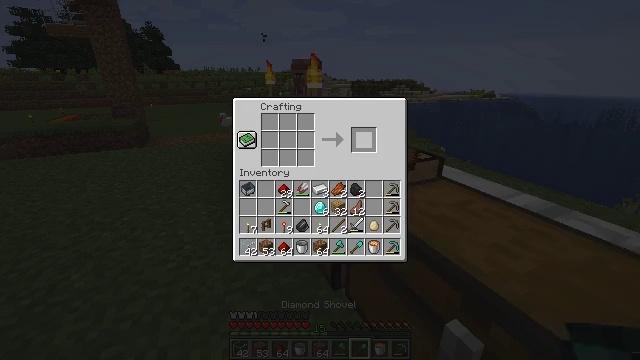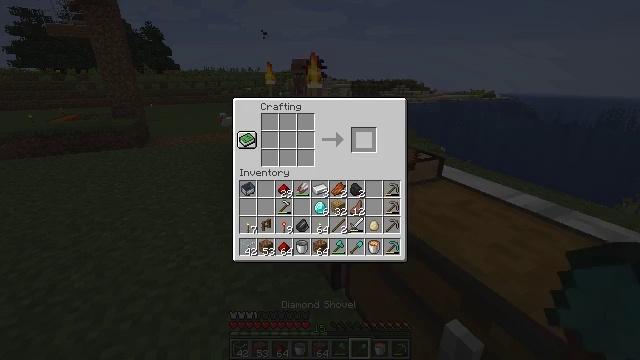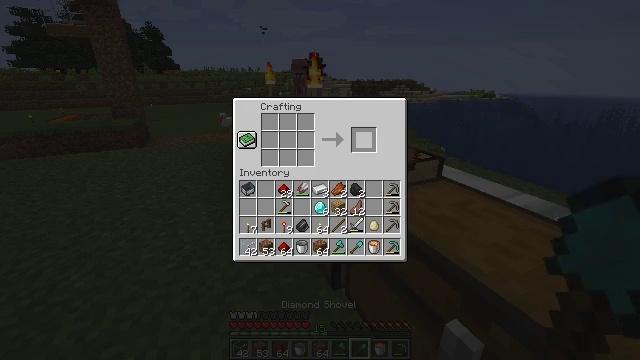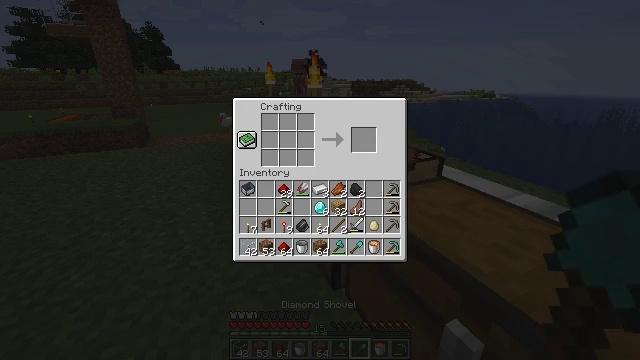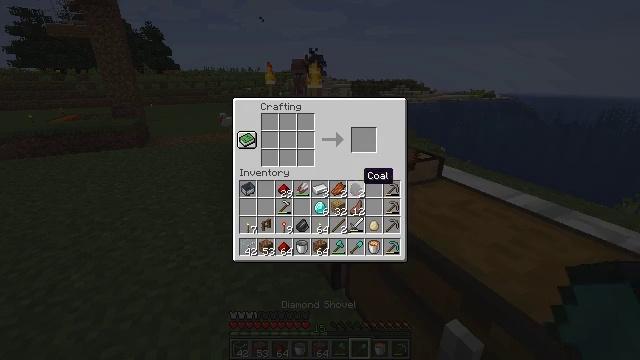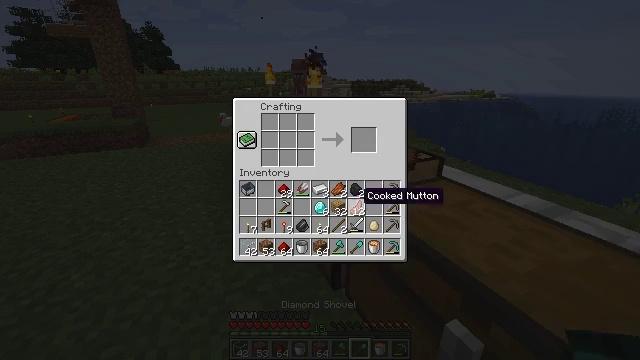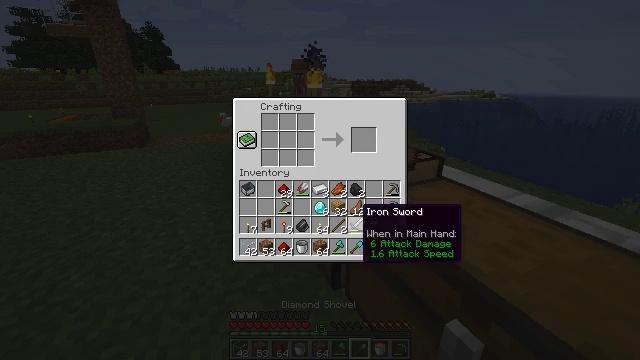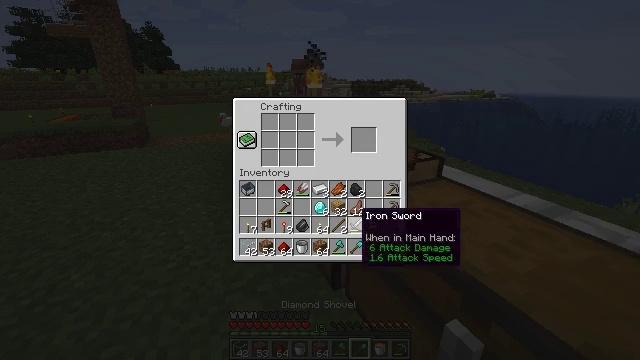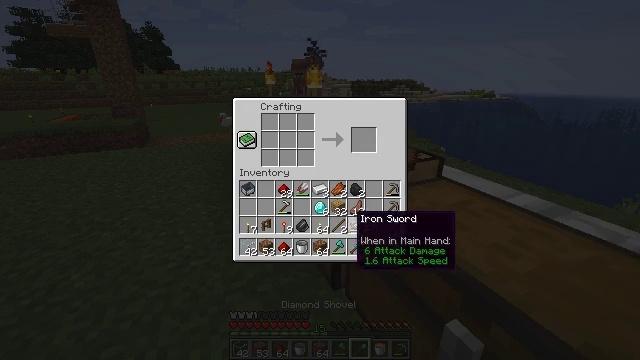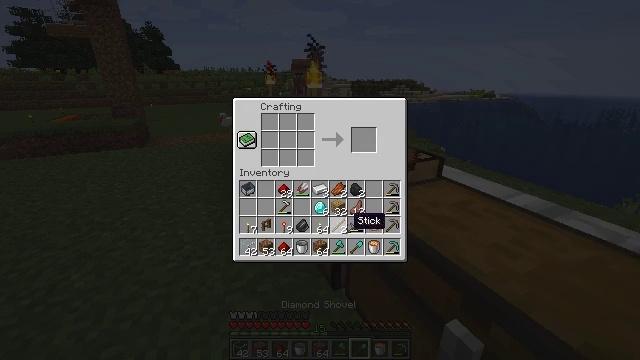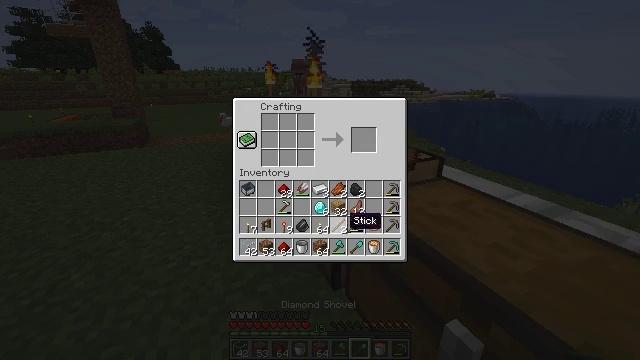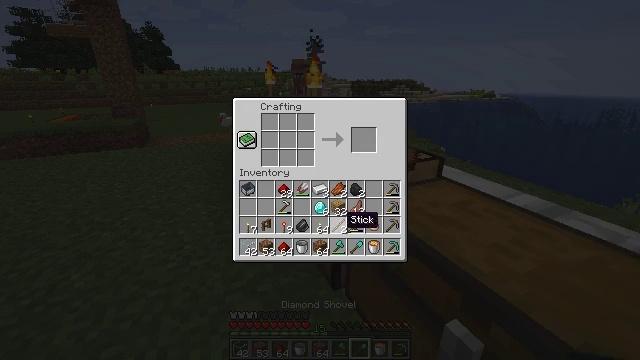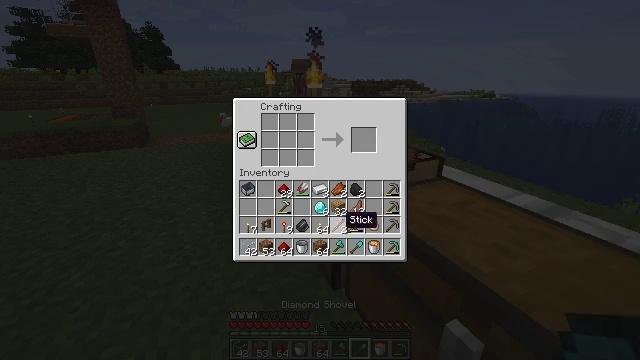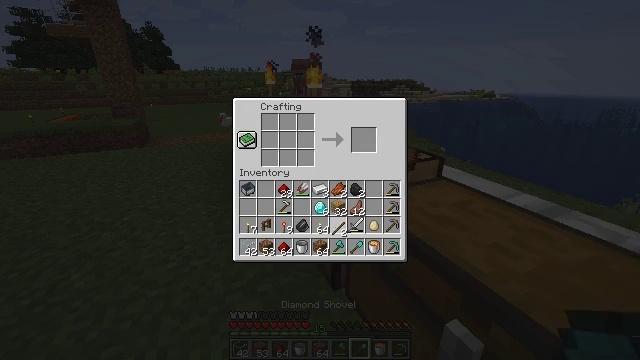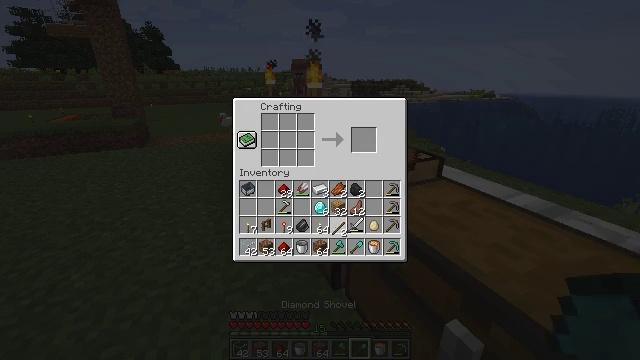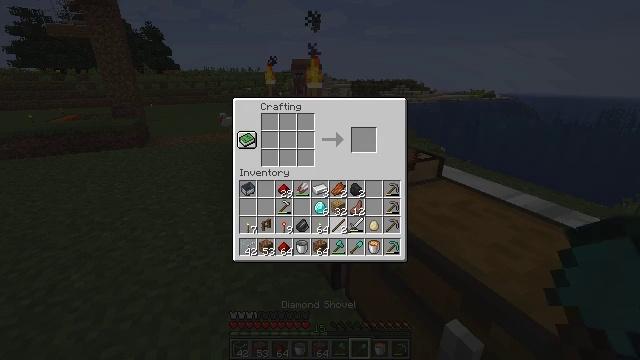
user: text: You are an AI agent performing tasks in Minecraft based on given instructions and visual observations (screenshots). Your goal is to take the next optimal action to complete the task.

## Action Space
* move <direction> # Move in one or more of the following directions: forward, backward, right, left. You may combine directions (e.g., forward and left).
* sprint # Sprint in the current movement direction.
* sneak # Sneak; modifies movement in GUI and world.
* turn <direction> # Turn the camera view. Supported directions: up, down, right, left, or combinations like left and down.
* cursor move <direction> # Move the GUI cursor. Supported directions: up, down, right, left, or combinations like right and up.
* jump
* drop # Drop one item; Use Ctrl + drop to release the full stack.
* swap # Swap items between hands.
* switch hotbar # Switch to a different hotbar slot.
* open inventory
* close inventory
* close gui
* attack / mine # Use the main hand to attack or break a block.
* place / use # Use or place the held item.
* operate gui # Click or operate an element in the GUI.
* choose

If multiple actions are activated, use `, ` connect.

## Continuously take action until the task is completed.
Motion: motion action
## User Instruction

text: Craft a powerful diamond sword.
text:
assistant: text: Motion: sneak, open gui
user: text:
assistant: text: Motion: sneak, cursor move down
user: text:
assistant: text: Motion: sneak, cursor move down
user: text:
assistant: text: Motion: cursor move down
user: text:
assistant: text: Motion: cursor move down
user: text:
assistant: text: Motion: cursor move down
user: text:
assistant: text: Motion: no_op
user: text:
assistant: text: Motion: no_op
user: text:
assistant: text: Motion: no_op
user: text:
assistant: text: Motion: no_op
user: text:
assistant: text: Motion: no_op
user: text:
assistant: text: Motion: no_op
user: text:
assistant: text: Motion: operate gui
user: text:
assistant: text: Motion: operate gui
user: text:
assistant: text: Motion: operate gui
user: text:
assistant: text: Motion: cursor move up
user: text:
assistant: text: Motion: cursor move left and up
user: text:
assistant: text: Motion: cursor move left and up
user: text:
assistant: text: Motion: cursor move up
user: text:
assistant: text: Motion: no_op
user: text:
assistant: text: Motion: no_op
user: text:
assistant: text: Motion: no_op
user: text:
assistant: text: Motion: no_op
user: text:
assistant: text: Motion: no_op
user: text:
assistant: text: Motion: no_op
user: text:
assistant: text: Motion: no_op
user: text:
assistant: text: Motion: no_op
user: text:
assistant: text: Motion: no_op
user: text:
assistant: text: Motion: no_op
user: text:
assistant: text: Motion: no_op